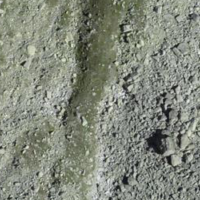
EUNIS habitat code: 48
Species observed at this site:
Prunella collaris
Montifringilla nivalis
Hirundo rustica
Anthus spinoletta